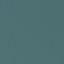
Label: SeaLake